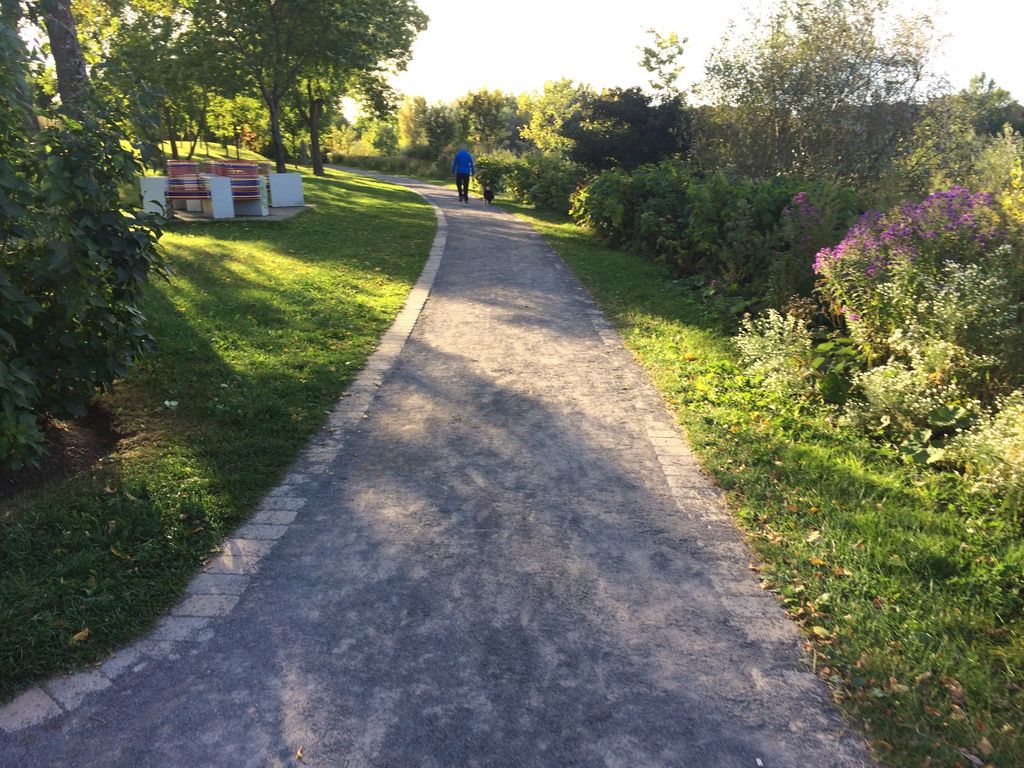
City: quebec_city